Aerial crown-view tile of a tropical tree (Barro Colorado Island, Panama), acquired 20241112:
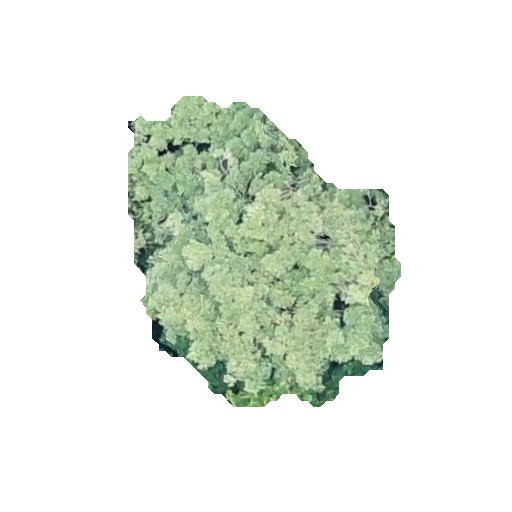
Species: Tabebuia rosea
GBIF accepted scientific name: Tabebuia rosea
Crown area: 95.413 m²